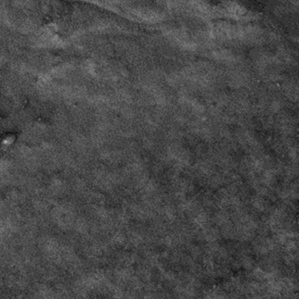
Label: frost